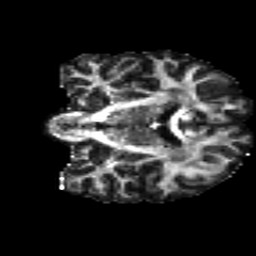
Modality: FA
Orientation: coronal
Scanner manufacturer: siemens
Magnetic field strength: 3 T
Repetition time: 4.16 s
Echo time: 0.0806 s